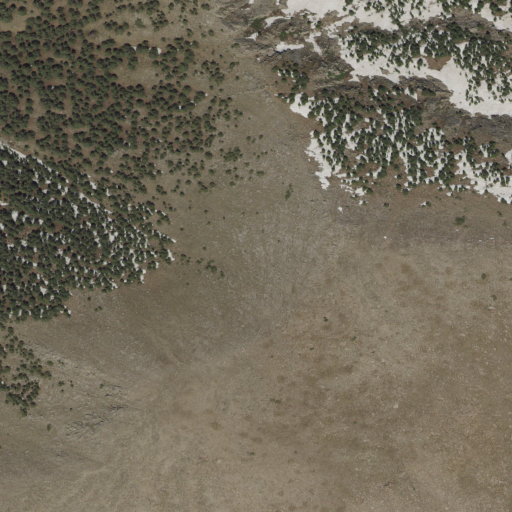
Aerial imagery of mountain in New Mexico named Sierra Blanca Peak containing shrub and evergreen forest